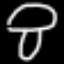
Label: mushroom